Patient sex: M
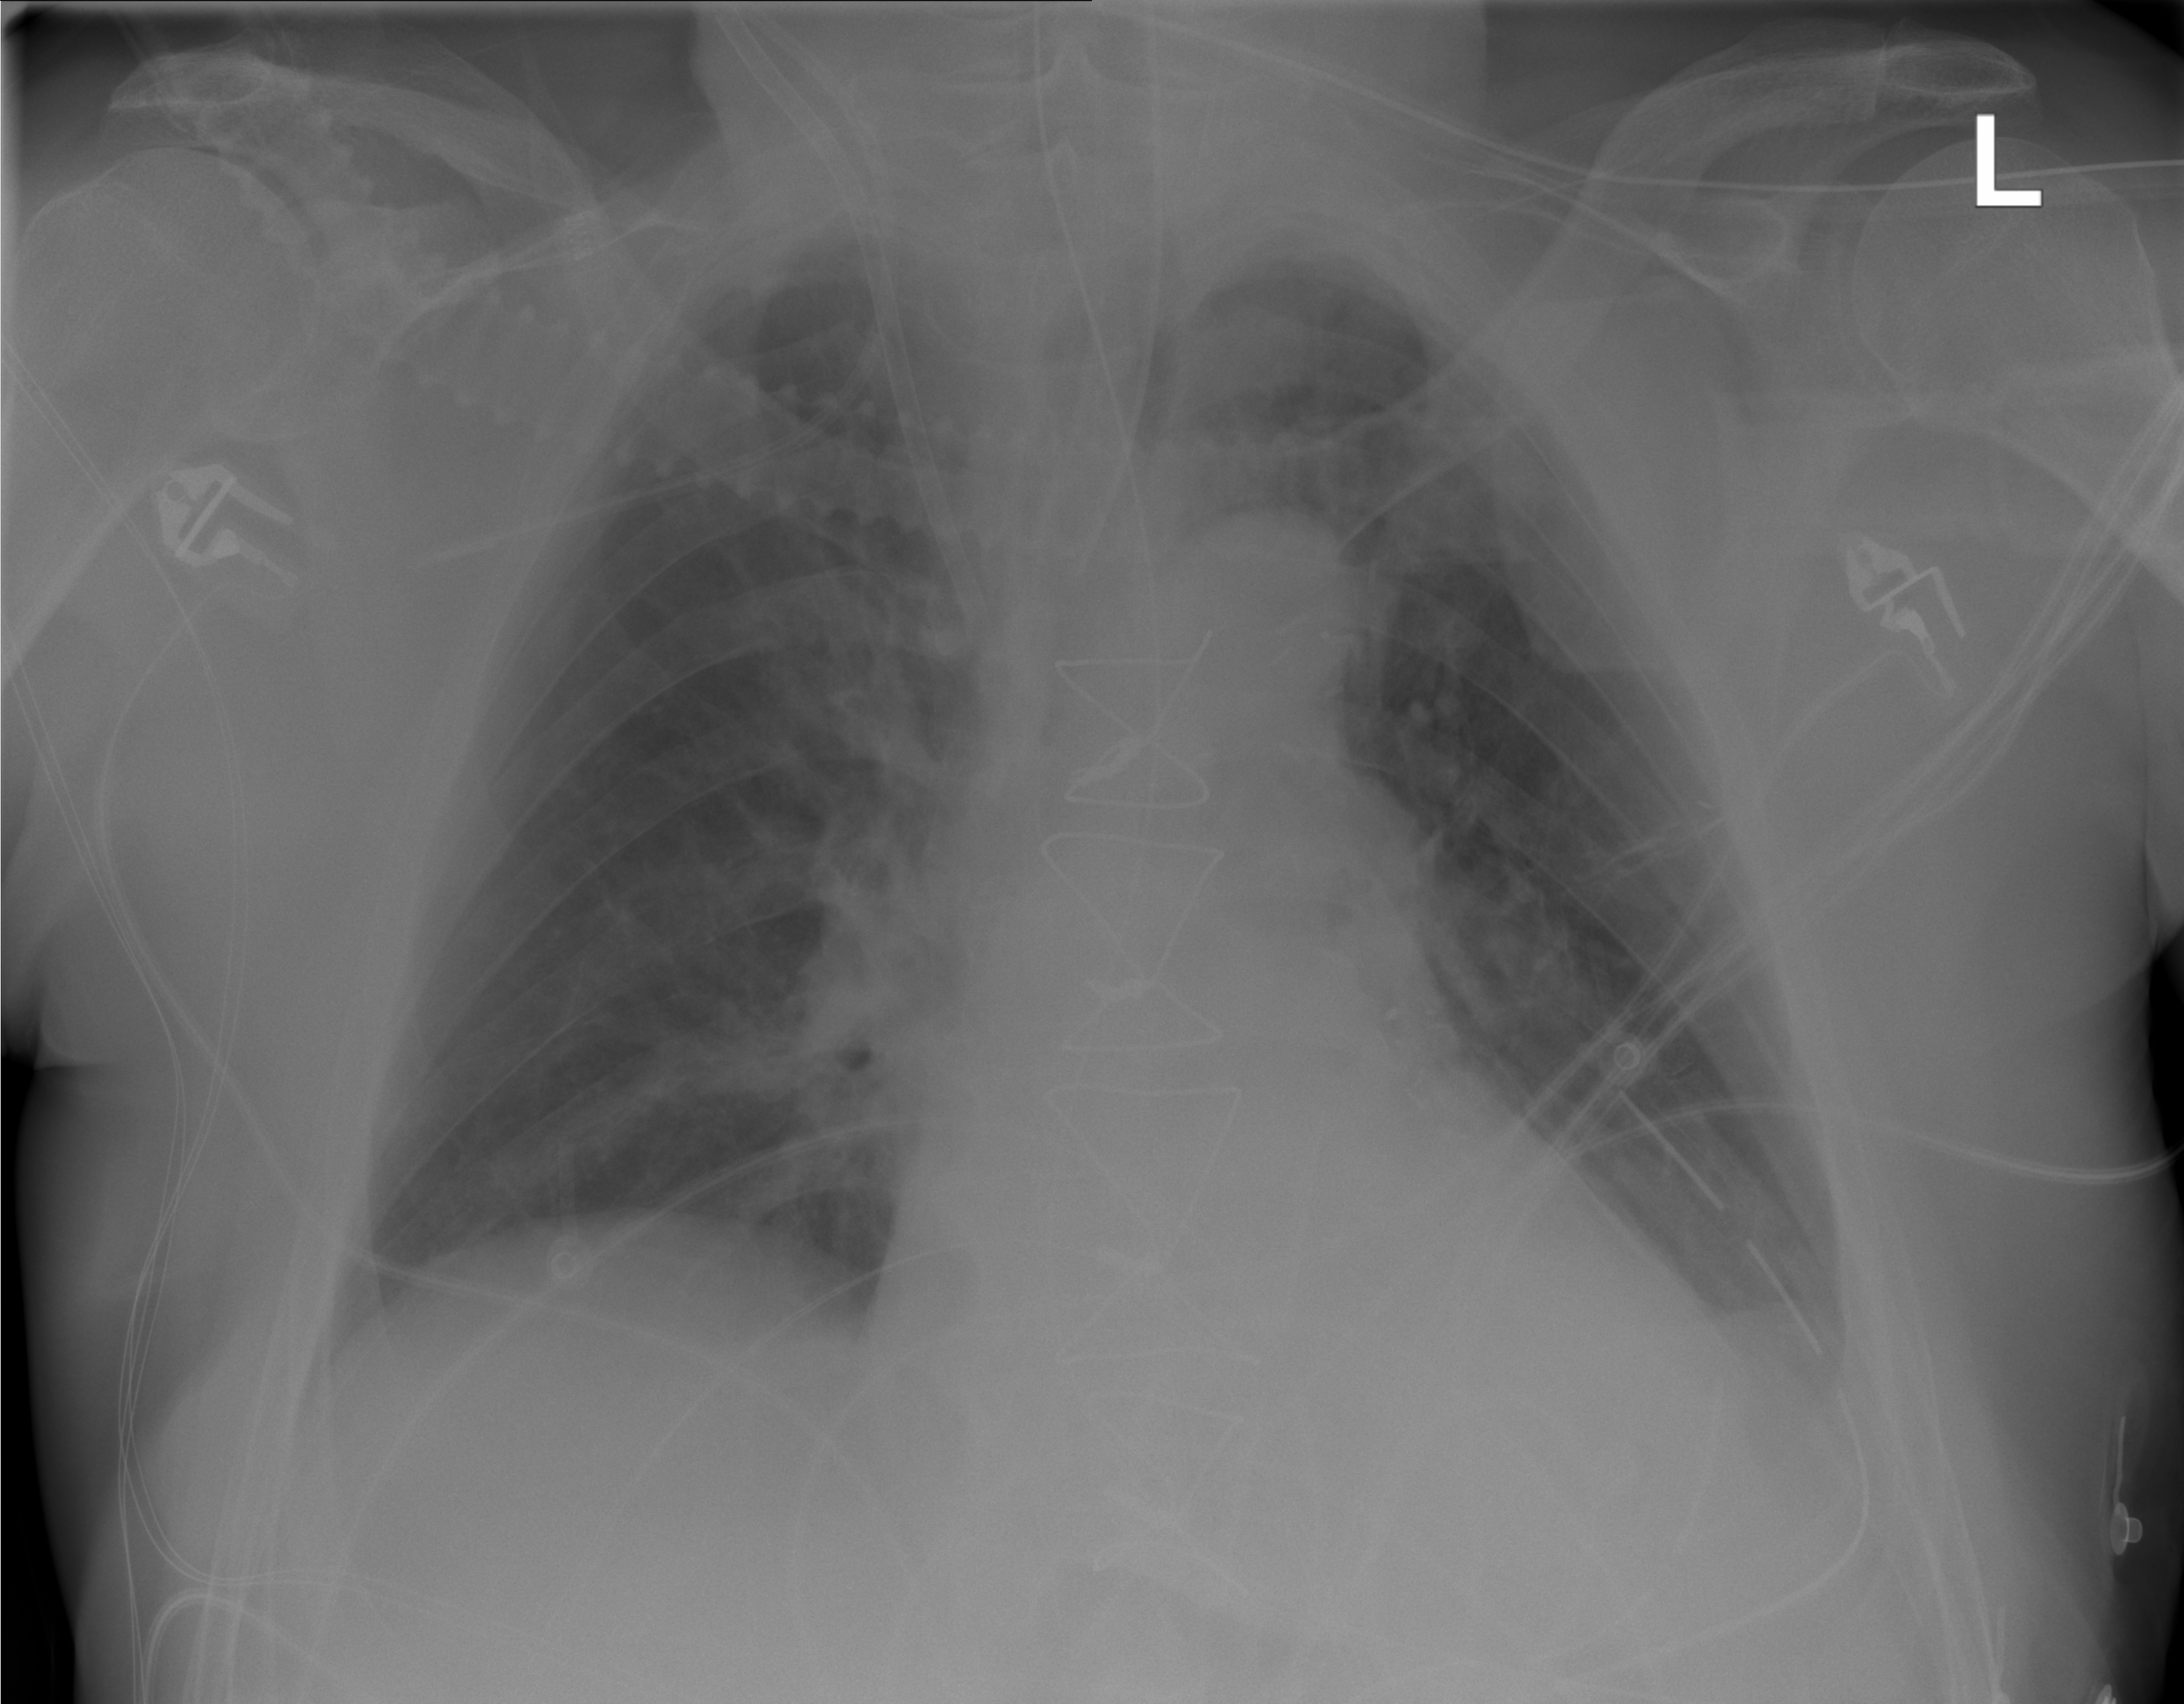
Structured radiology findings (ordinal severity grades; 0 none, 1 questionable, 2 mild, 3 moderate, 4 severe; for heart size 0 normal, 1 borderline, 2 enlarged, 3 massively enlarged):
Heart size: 0
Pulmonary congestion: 2
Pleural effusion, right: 0
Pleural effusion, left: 2
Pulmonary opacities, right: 2
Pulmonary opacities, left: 2
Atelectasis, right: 2
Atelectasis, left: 2